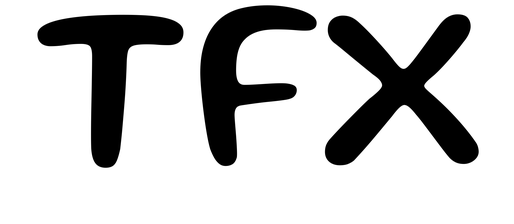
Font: Gluten_Regular